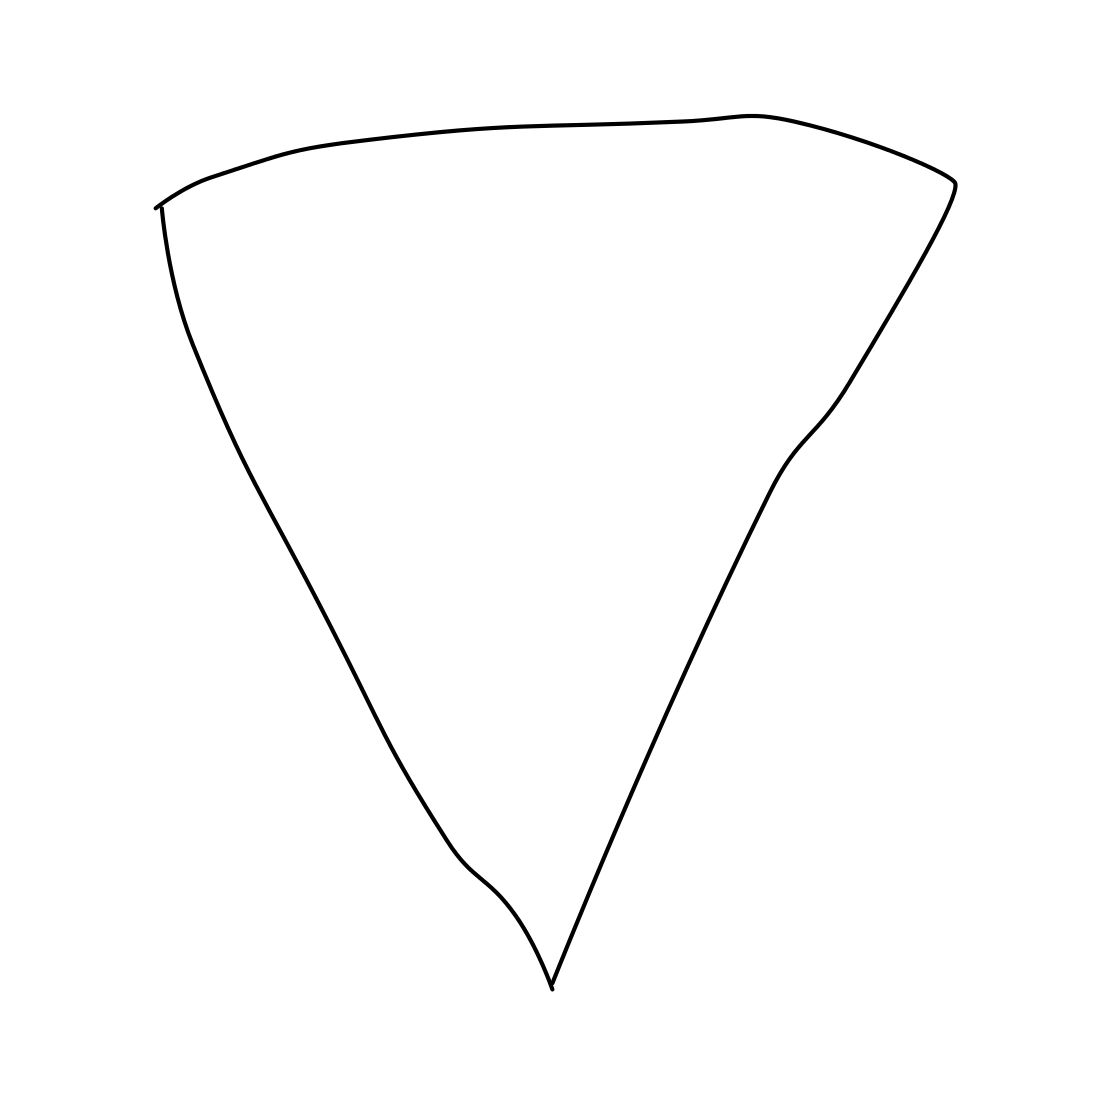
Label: diamond